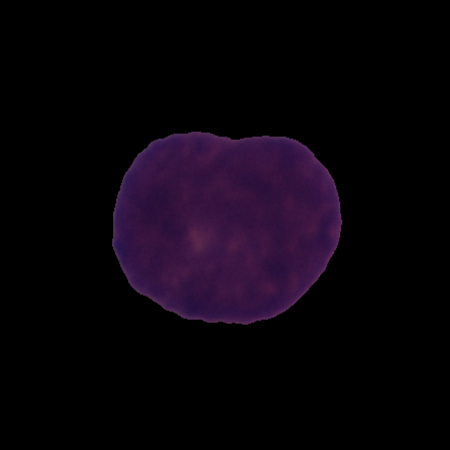
Label: cancer